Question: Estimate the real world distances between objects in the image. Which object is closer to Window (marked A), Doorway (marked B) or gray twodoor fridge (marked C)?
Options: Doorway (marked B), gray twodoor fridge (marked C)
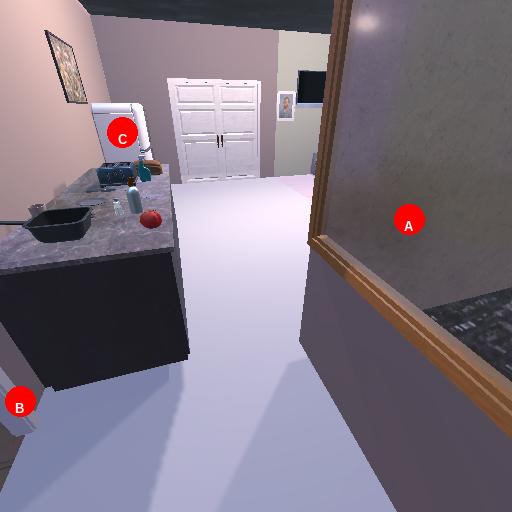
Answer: Doorway (marked B)